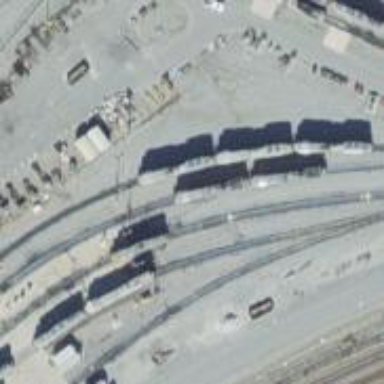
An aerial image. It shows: Railway yard in service.